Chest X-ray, AP view. Patient: 64 years old, sex F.
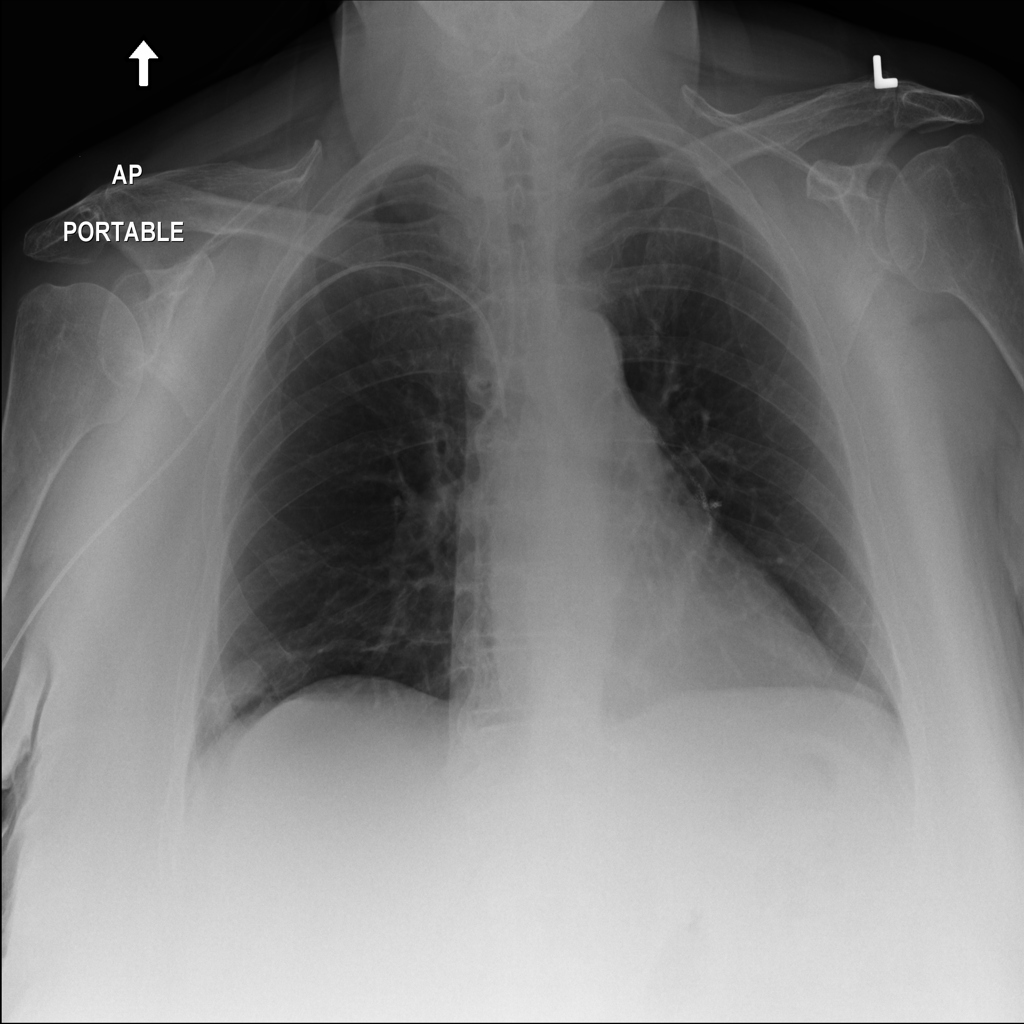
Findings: No Finding